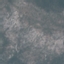
Label: HerbaceousVegetation